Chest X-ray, AP view. Patient: 51 years old, sex M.
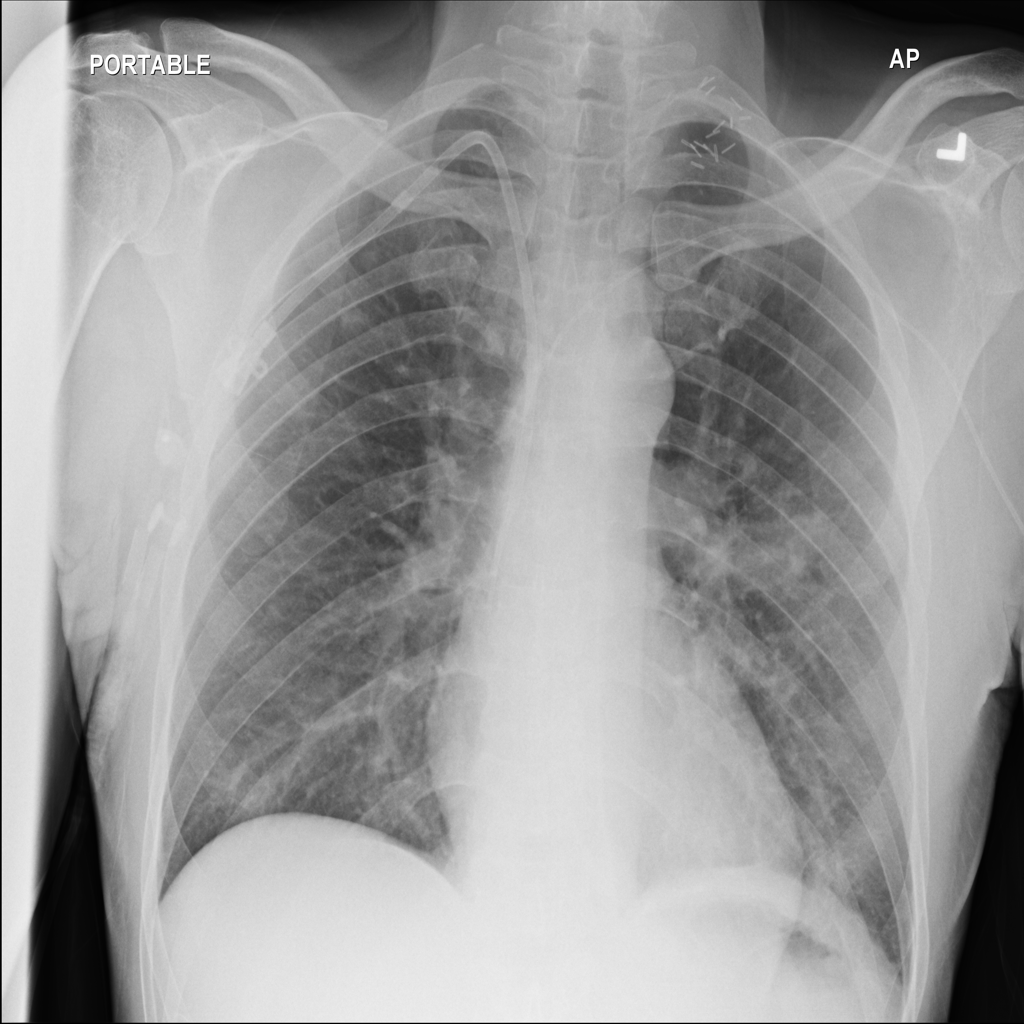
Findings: Mass, Nodule